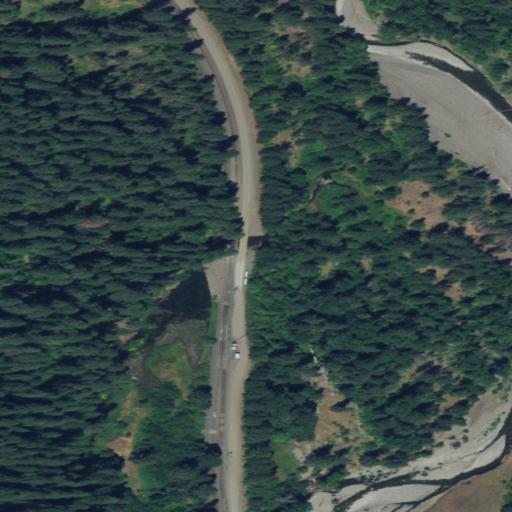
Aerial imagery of valley in Oregon named Duncan Canyon containing evergreen forest, woody wetlands, herbaceous wetlands, grassland, and shrub